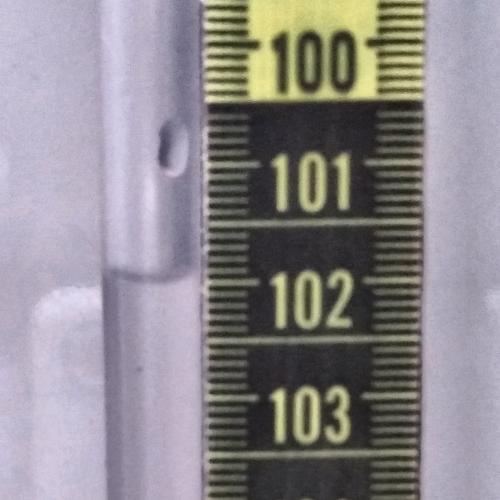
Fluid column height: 102.0 cm